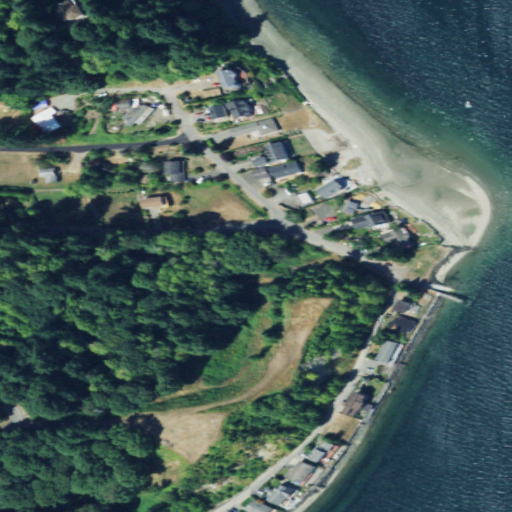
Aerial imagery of cape in Washington named Prospect Point containing open water, open development, deciduous forest, low intensity development, medium intensity development, barren land, mixed forest, grassland, high intensity development, and herbaceous wetlands